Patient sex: M
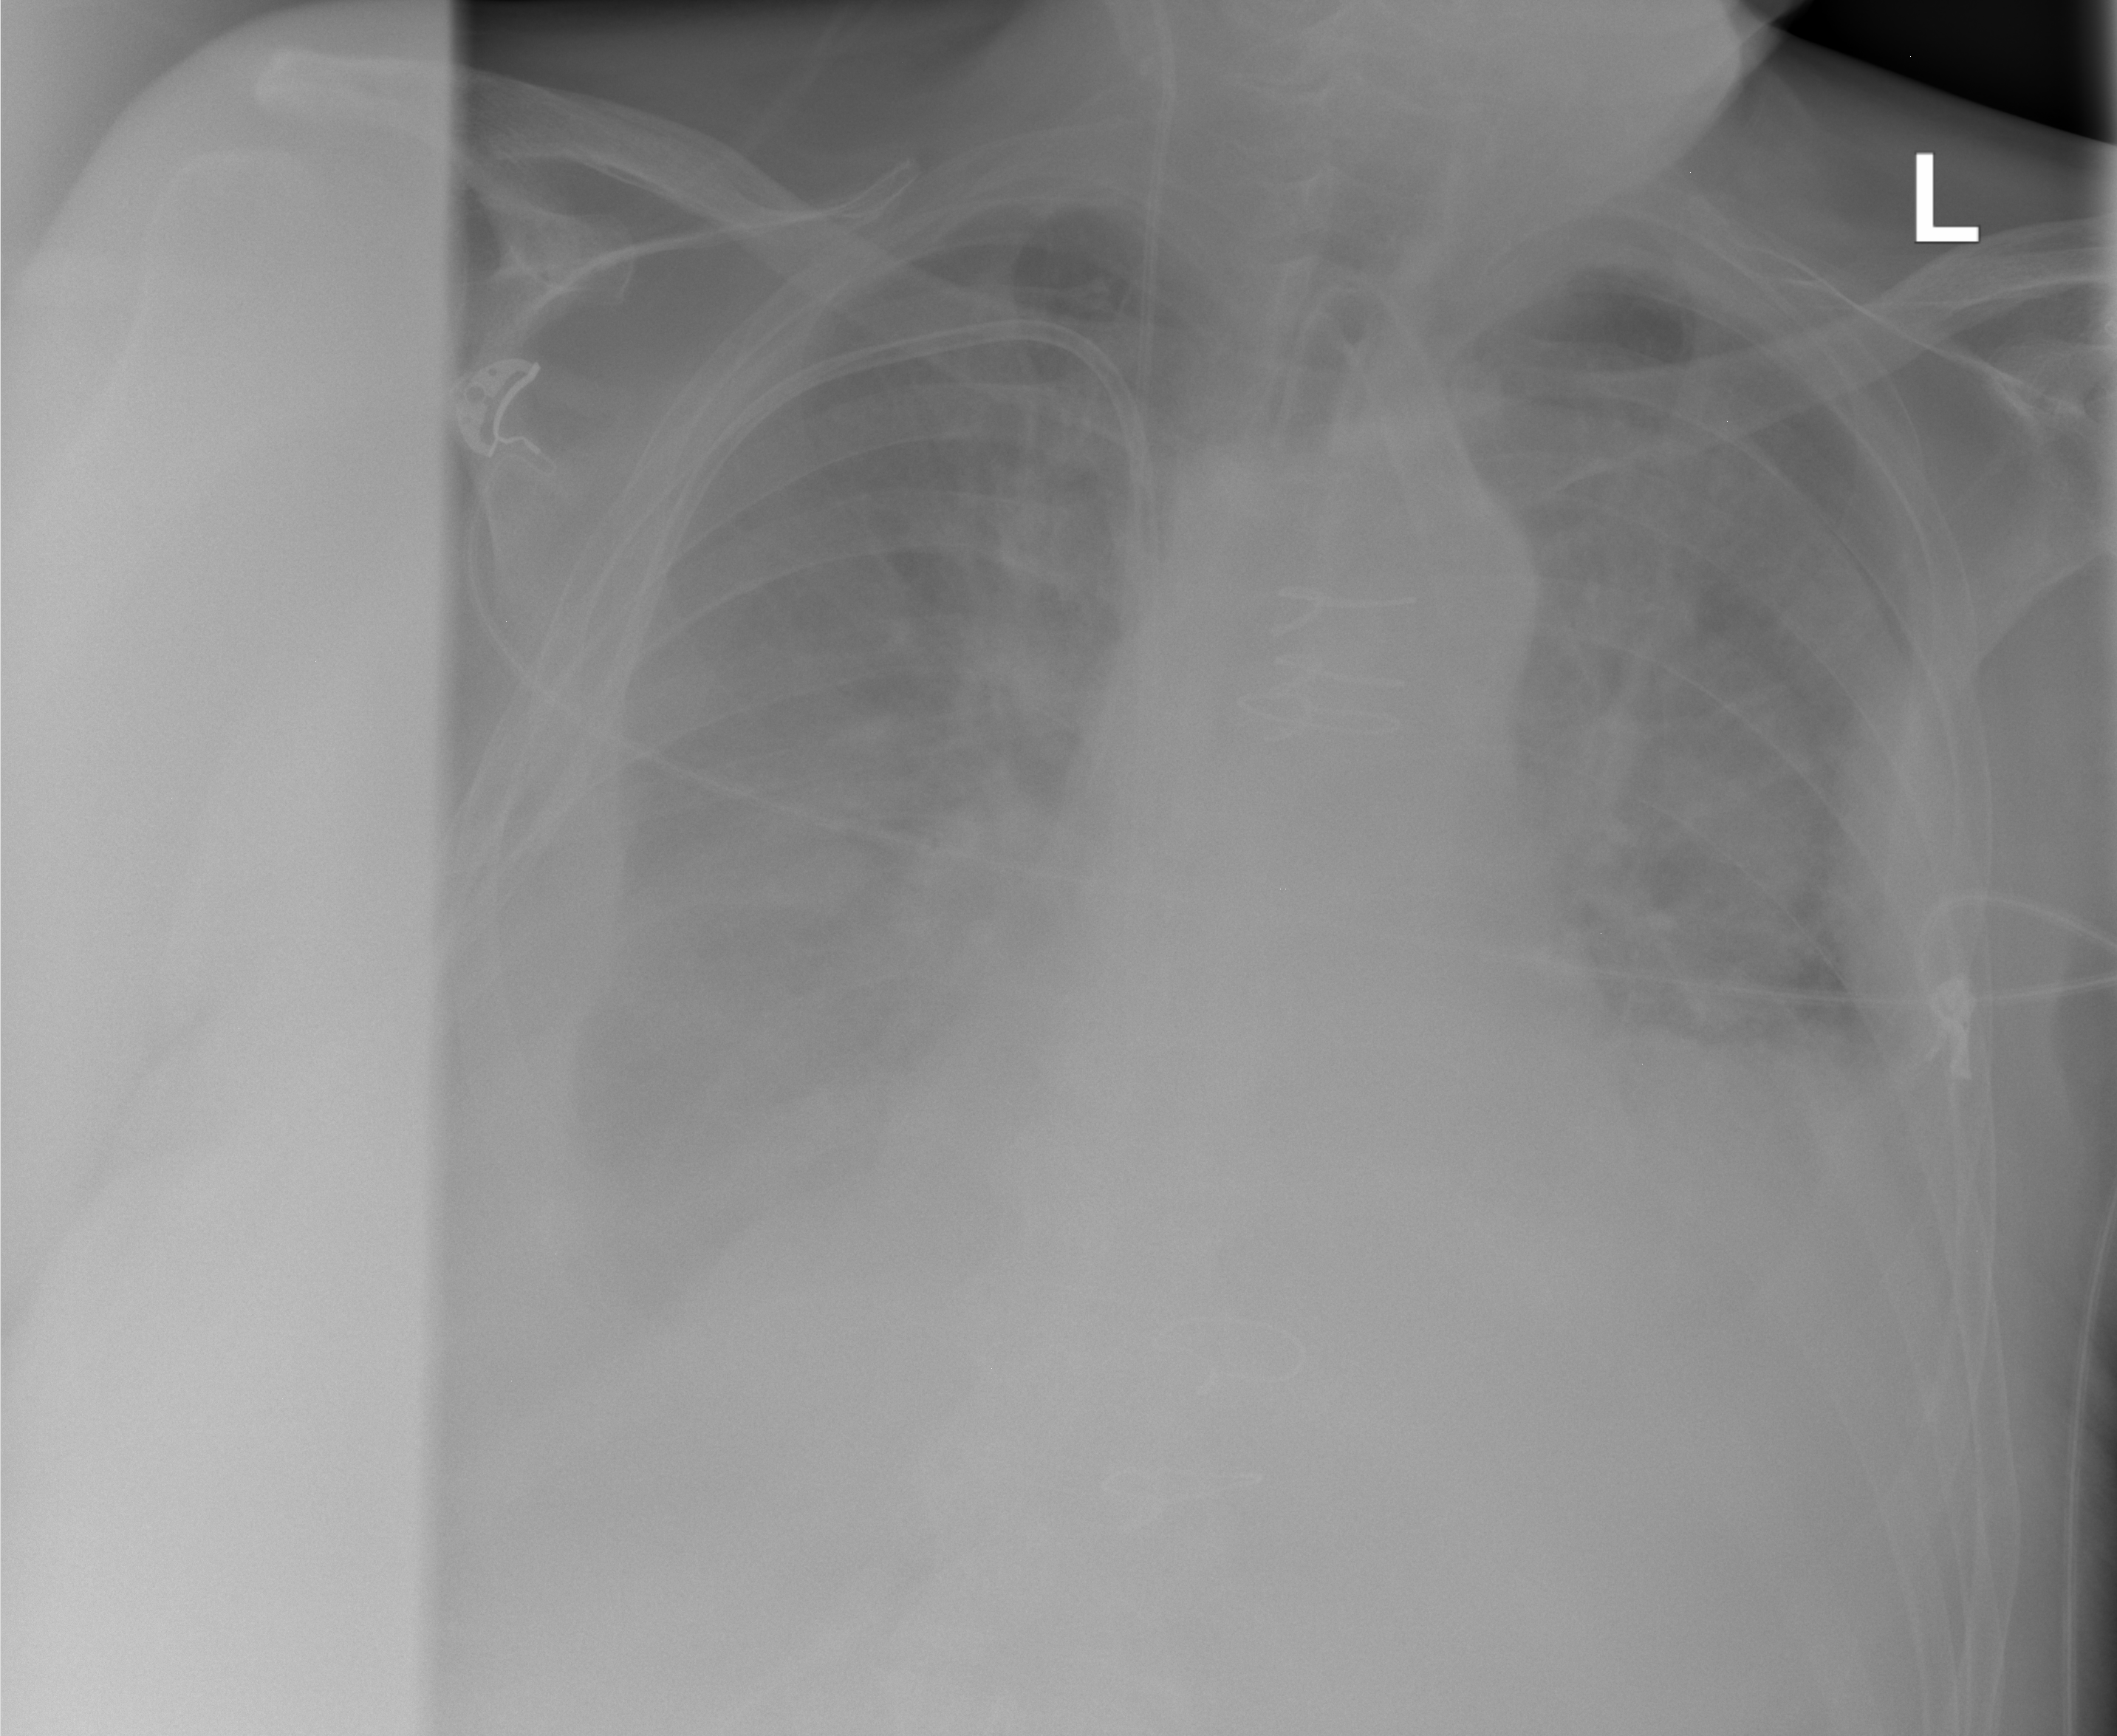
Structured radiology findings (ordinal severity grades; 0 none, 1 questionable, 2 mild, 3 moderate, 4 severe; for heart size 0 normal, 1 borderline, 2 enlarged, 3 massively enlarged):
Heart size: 2
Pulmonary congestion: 2
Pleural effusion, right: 3
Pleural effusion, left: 3
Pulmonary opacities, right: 3
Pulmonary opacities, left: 2
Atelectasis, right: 2
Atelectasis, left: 3